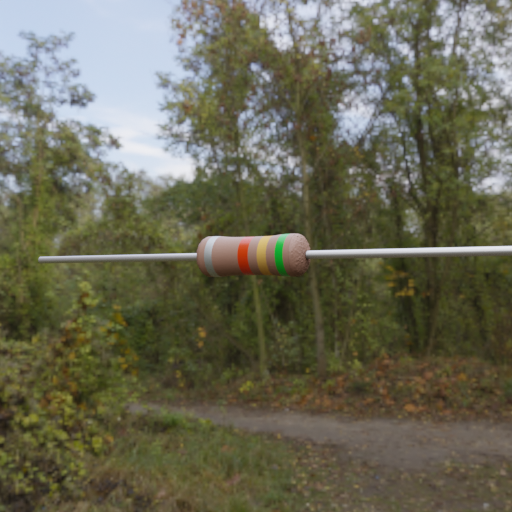
Resistor colour bands (in order): silver, red, gold, green